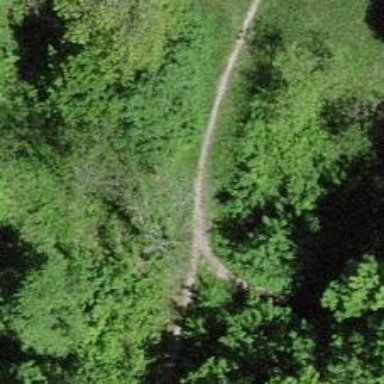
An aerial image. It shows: Dirt path.